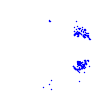
Particle: electron